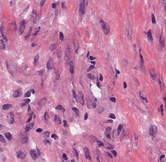
Tumor epithelial tissue: no
Tumor-associated stroma tissue: yes
Normal tissue: no